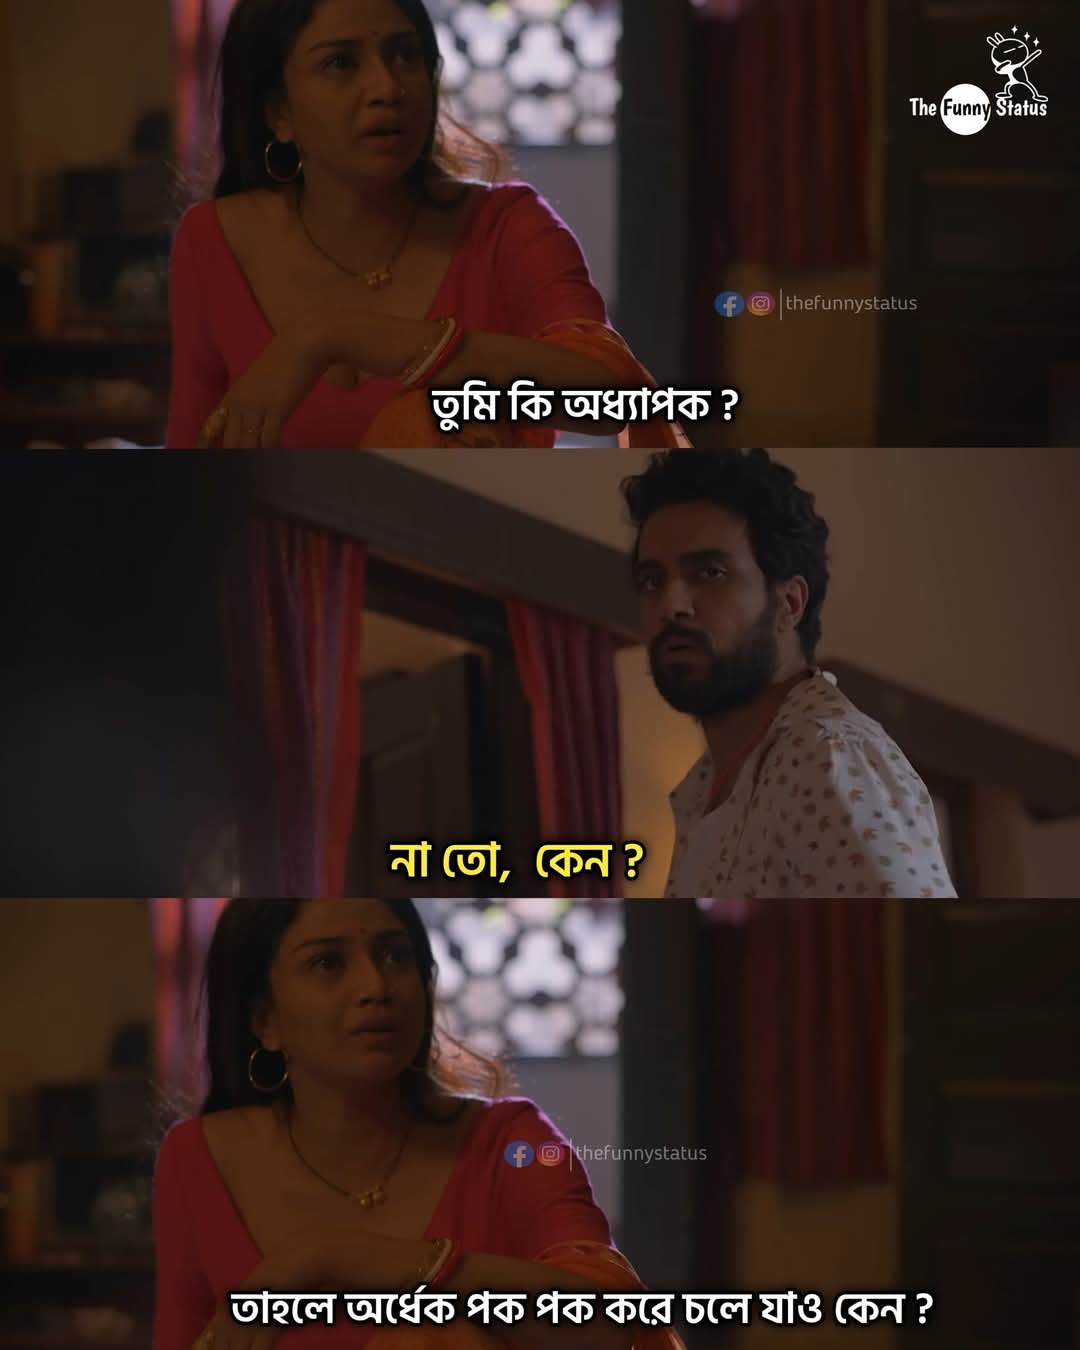
Text: তুমি কি অধ্যাপক ?
না তো, কেন?
তাহলে অর্ধেক পক পক করে চলে যাও কেন?
Label: Hate
Hate category: Personal Offence
Targeted group: Individual